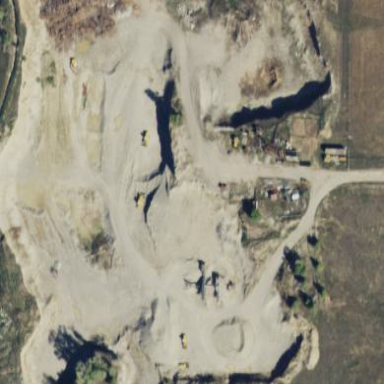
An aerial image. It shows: Quarry area.